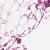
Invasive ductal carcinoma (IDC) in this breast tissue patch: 0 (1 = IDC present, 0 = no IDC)